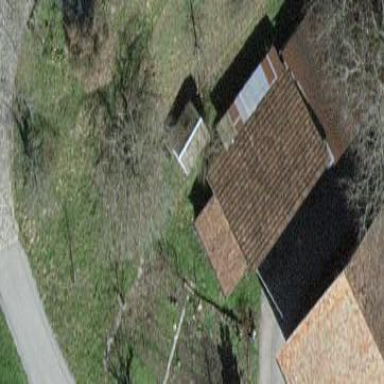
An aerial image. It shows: Rural barn.